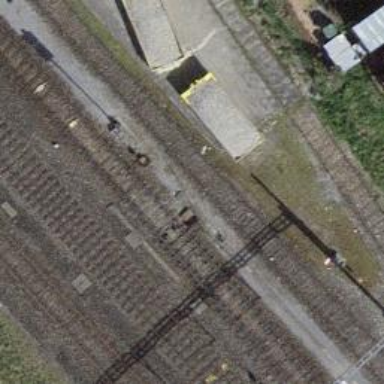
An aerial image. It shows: Railway switch.